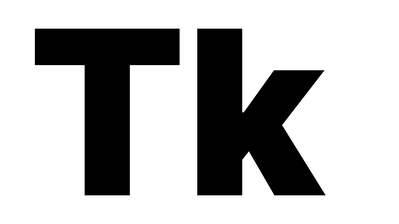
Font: Inter_Black